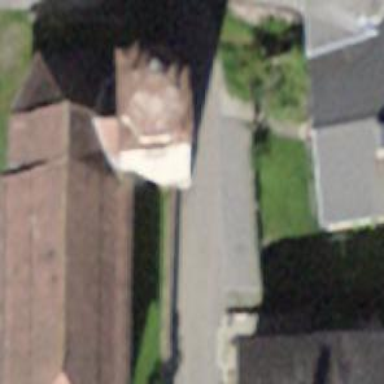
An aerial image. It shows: Church which is place of worship.